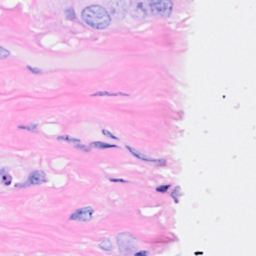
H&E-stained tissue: Breast